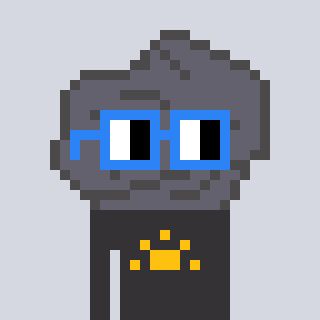
a pixel art character with square blue glasses, a rock-shaped head and a grayscale-colored body on a cool background